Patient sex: M
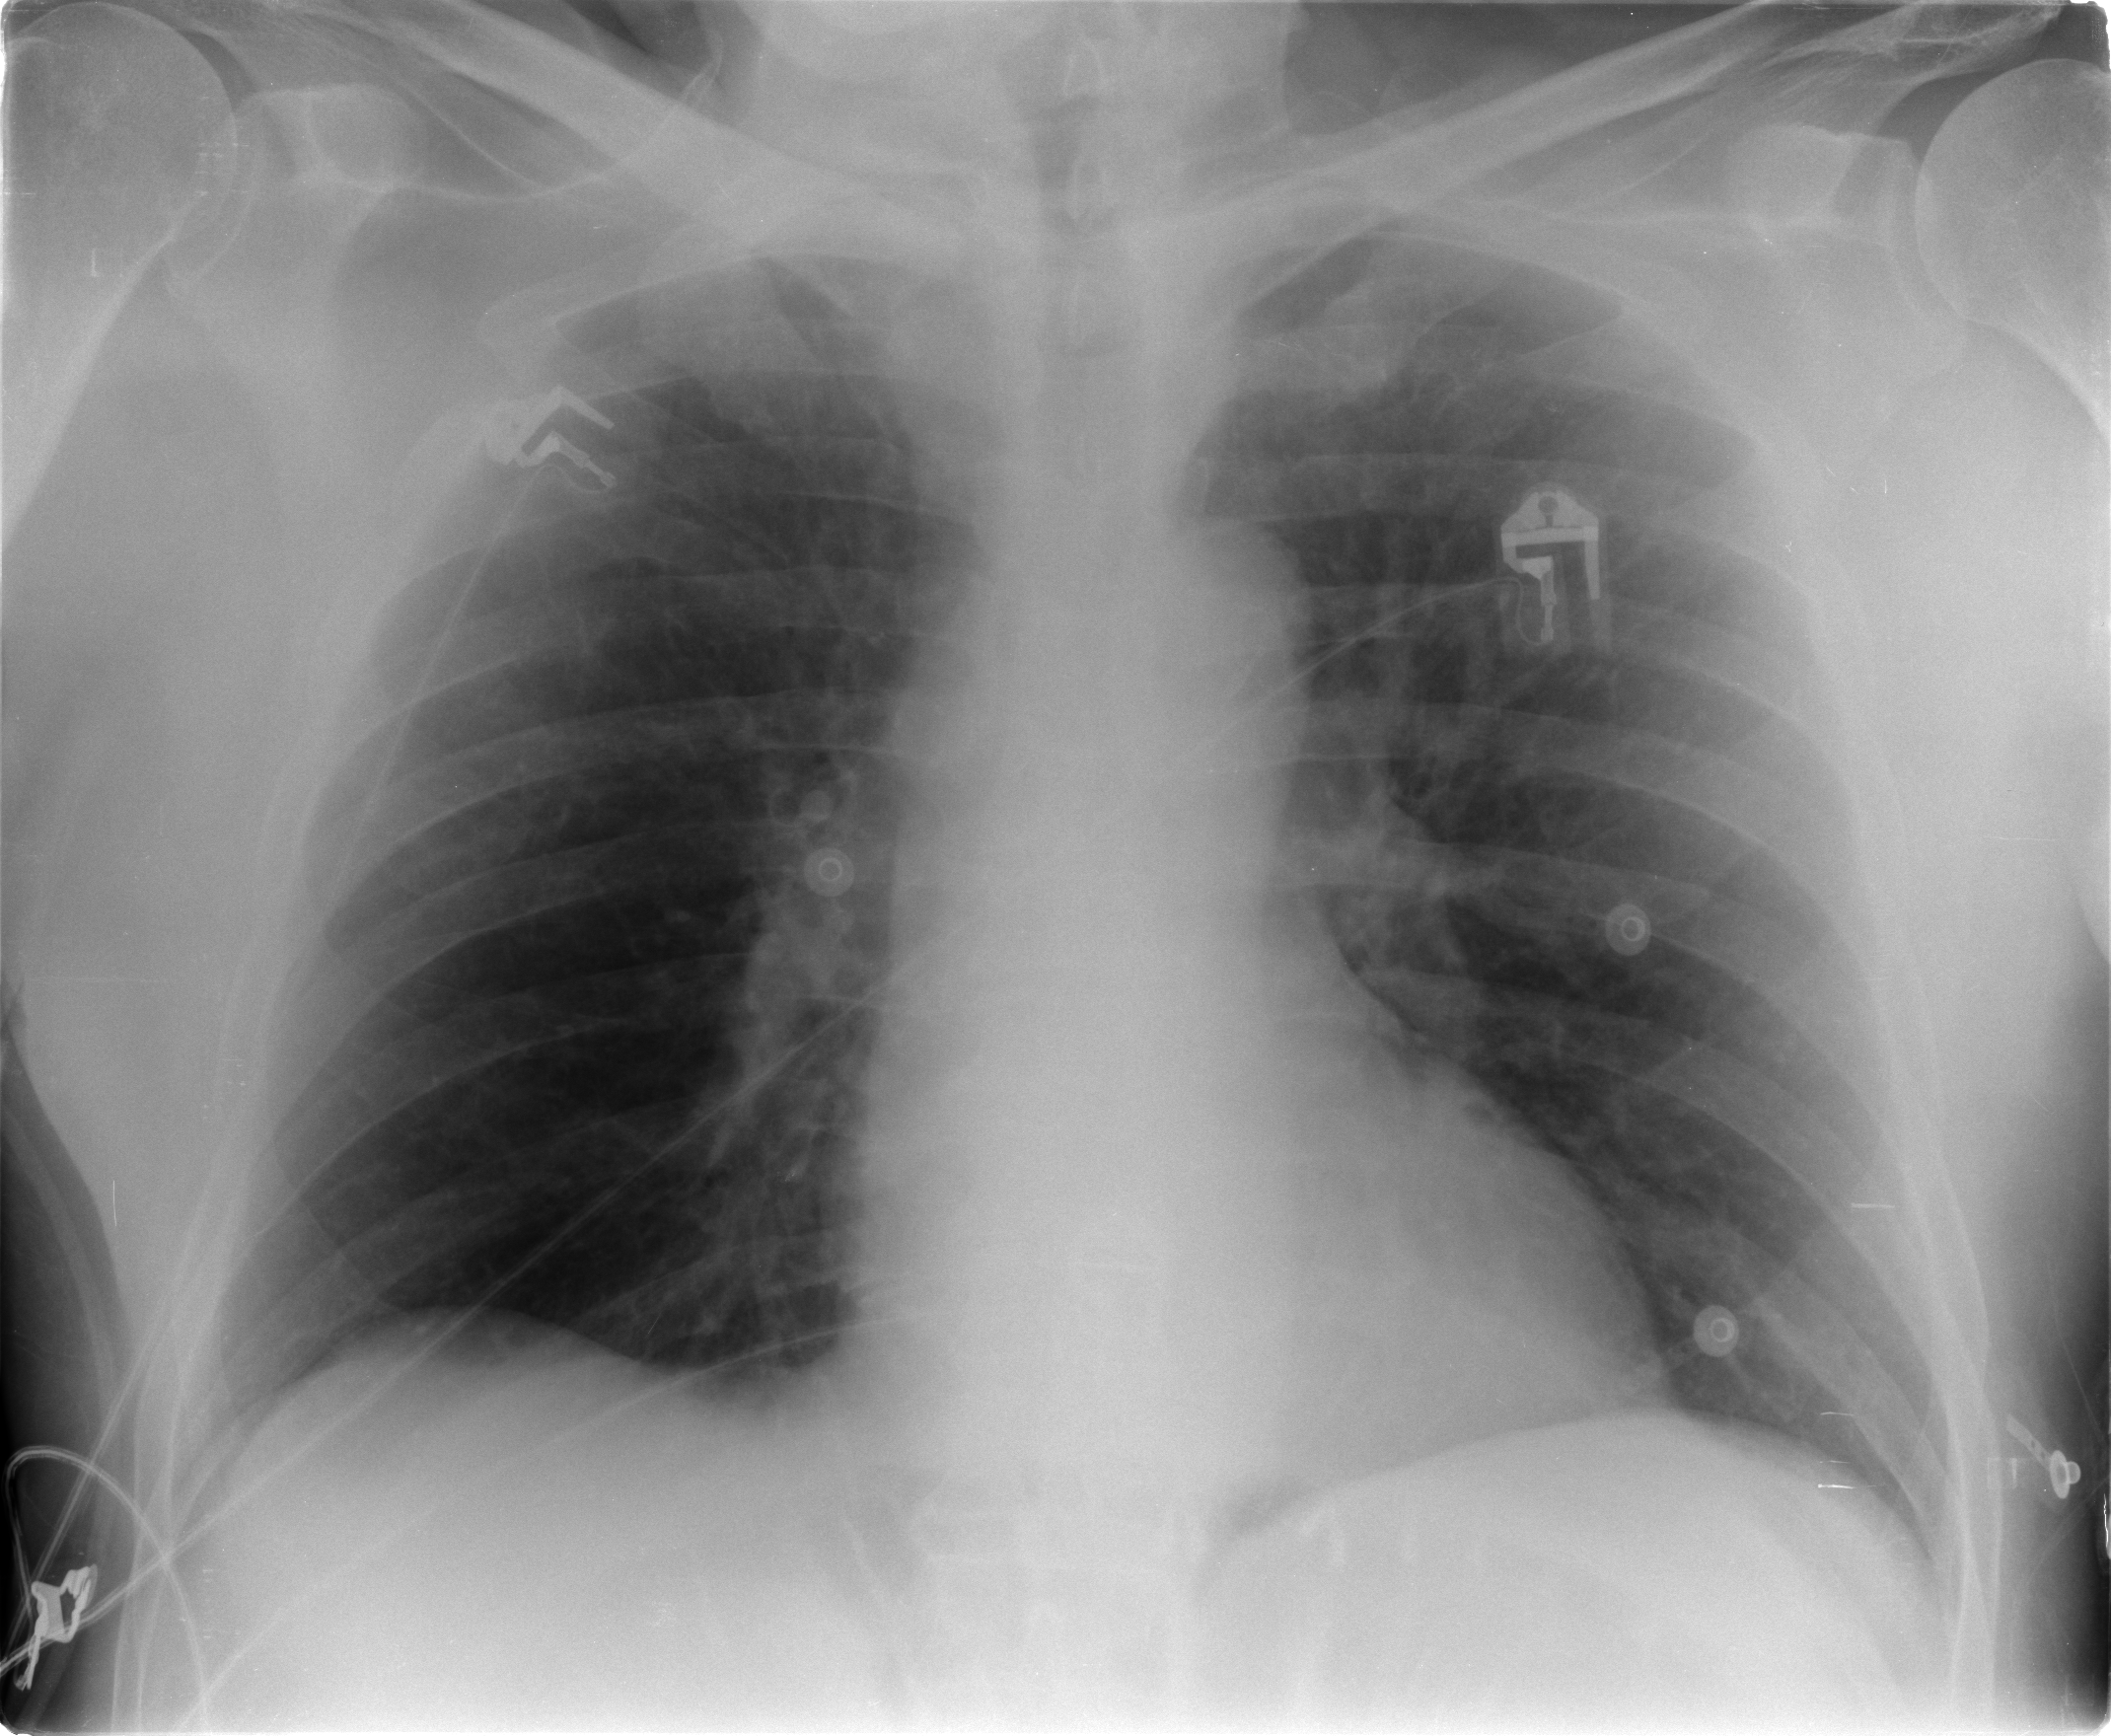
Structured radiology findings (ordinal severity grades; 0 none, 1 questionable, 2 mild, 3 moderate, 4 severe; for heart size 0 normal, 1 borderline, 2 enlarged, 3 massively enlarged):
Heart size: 0
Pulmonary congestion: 1
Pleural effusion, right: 0
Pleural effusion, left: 0
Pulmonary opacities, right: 0
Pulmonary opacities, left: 0
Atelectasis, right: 0
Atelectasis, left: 0